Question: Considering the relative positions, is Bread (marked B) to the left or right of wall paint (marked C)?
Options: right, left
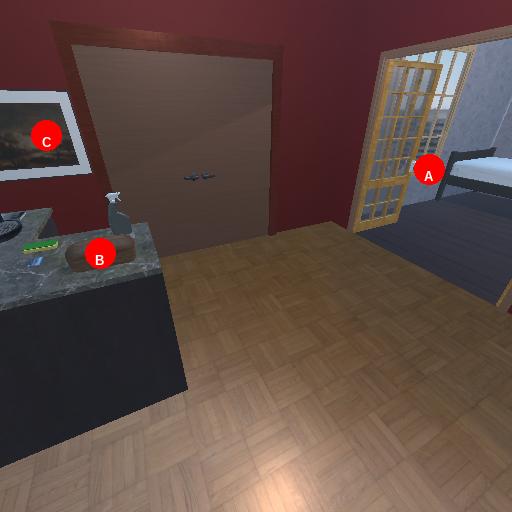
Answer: right